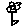
Label: flower